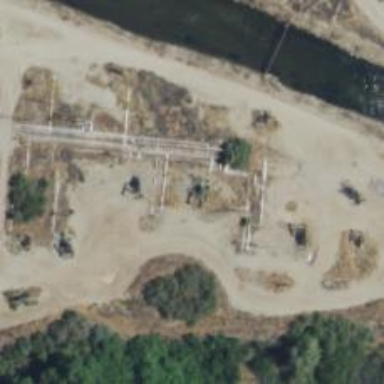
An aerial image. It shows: Petroleum well that is man-made.